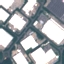
Label: Industrial